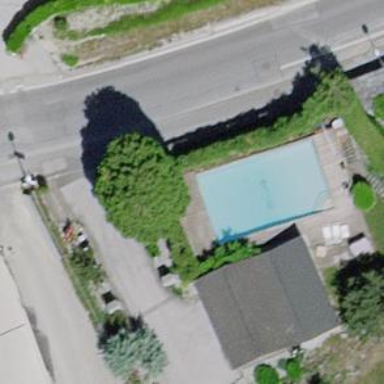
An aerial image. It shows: Swimming pool located in leisure land.